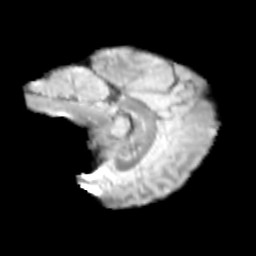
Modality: T2w
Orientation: sagittal
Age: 13
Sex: male
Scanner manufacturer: siemens
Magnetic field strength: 3 T
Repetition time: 3.8 s
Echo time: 0.07 s